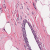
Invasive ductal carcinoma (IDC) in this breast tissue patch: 0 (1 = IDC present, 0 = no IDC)